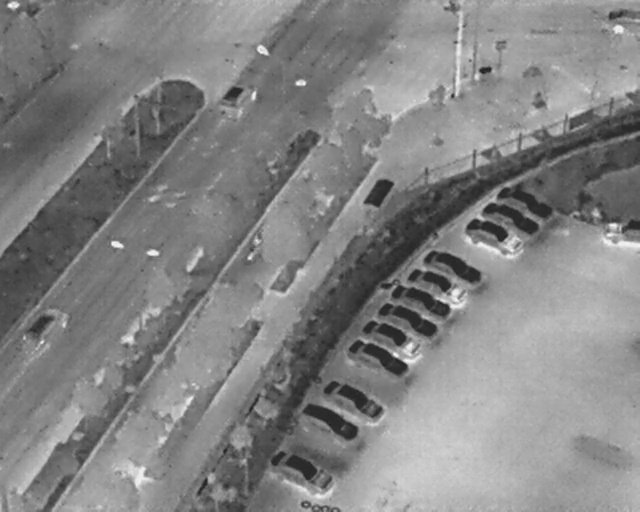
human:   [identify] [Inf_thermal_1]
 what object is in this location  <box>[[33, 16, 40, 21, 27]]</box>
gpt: <ref>1 medium car at the top</ref>

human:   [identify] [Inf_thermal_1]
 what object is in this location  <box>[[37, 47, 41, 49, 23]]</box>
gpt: <ref>1 medium bicycle at the center</ref>